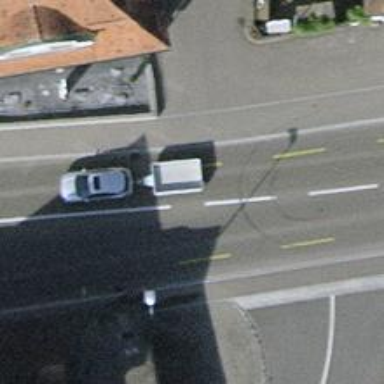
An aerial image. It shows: Asphalt primary highway with advisory cycle lane.